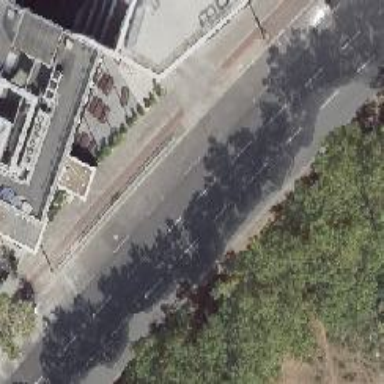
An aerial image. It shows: Asphalt road with primary classification. There is cycle track on the right side.